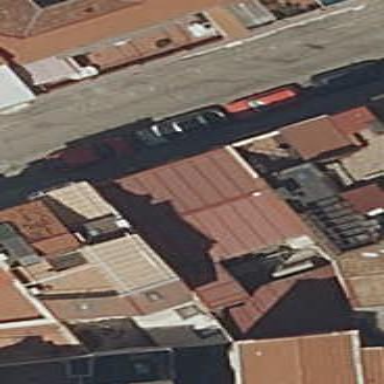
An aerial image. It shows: Building.